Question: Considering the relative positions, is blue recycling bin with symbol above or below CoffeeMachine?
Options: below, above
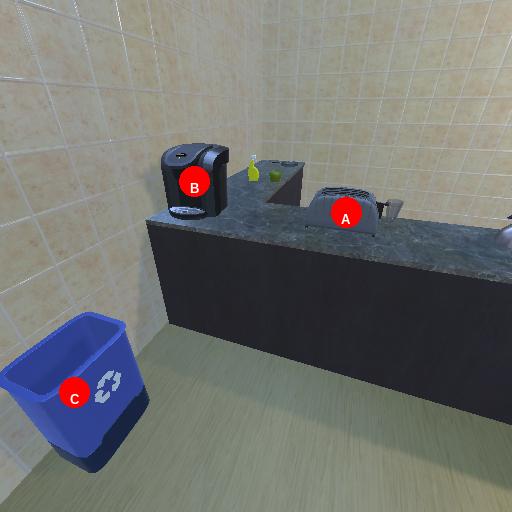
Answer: below